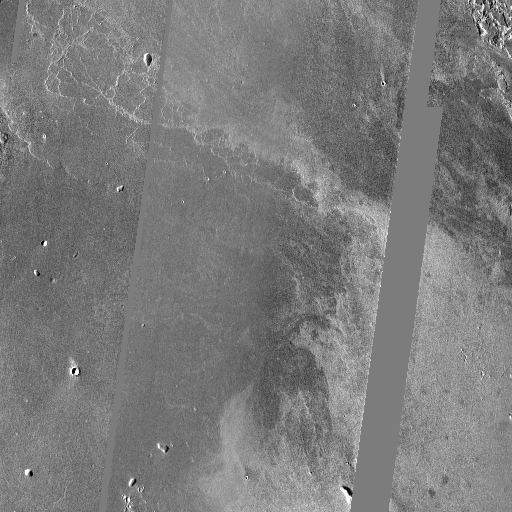
Crater classes present: Background, Other, Secondary